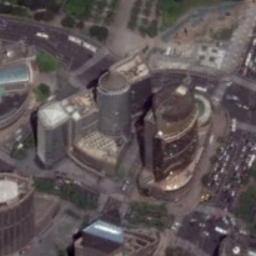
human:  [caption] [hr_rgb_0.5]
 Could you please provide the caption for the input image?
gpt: A commercial area with lots of buildings of different heights is surrounded by some roads .

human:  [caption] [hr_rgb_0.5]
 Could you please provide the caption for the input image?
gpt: There are two rows of tall buildings in the picture .

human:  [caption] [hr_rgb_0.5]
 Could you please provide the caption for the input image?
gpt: In a business district there are several tall buildings of different shapes and several roads with many cars and many trees .

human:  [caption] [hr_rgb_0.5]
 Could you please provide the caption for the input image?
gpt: The commercial area is near the road with many cars .

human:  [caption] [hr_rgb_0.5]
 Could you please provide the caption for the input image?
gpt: There are some cylindrical buildings on a commercial area .